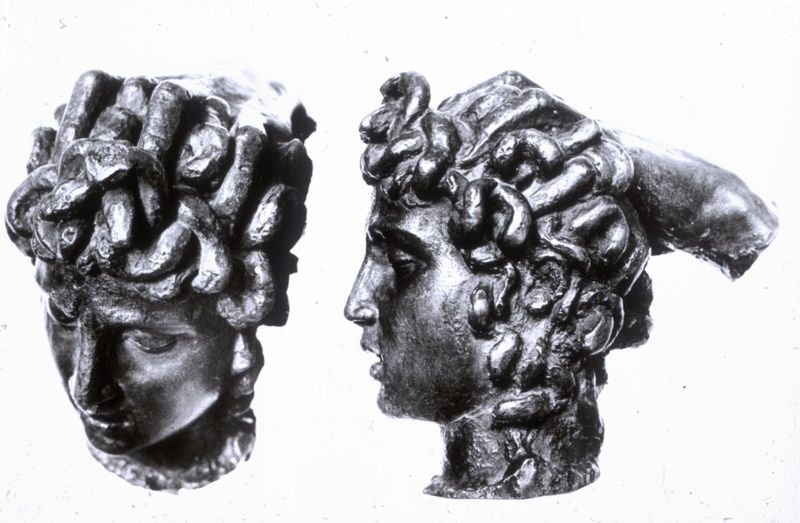
Titel: Perseus (Bronzemodell)
Künstler: Benvenuto Cellini
Institution: Florenz, Bargello
Schlagwörter: hand, kopf, mann, finger, frisur, grau, mund, nase, profil, schwarz, weiss, augen, gesicht, hals, portrait, auge, figur, haare, lippen, locken, ohren, renaissance, henkel, skulptur, ton, ansicht, italien, figuren, büste, seitenansicht, metall, bronze, plastik, junge, wange, foto, eisen, messing, antike, schwarzweiss, kupfer, schlange, mythologie, geschlossene augen, fragment, griechisch, griechenland, medusa, medusenhaupt, schlangen, guss, herkules, offener mund, hydra, rundplastik, bruchstück, köpfung, gorgone, überrrest, hythra, köpfe frisur, medusen